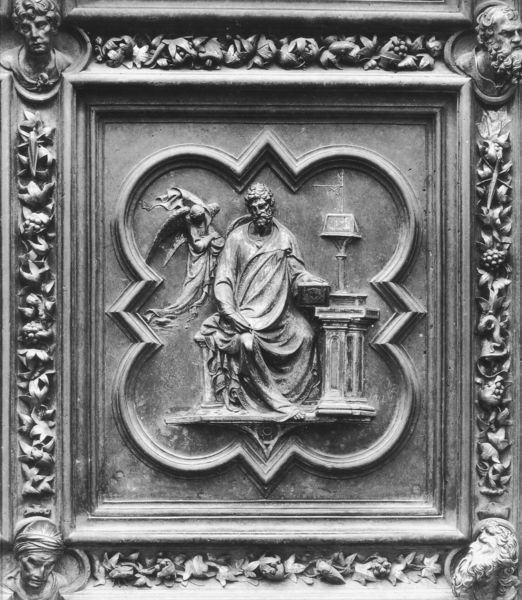
Titel: Nordtür
Künstler: Lorenzo Ghiberti
Standort: Florenz, Baptisterium (EU - I - Toskana)
Schlagwörter: blätter, flügel, hand, laub, mann, blumen, holz, kleid, köpfe, lampe, tuch, bart, gesichter, falten, gesicht, rahmen, trauer, gewand, engel, trauben, relief, rand, tafel, wein, floral, verzierung, bronze, buch, ranke, fries, efeu, weintrauben, weinlaub, umrahmt, vertäfelung, eingebung, vierpass, endel